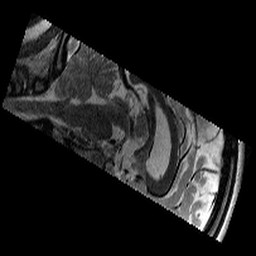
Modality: T2w
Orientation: sagittal
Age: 12
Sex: female
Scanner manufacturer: siemens
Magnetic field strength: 3 T
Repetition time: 9.23 s
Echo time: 0.067 s